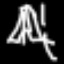
Label: The Eiffel Tower